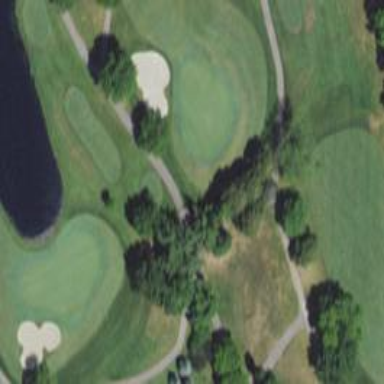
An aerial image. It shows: Path for both roads and golfers.